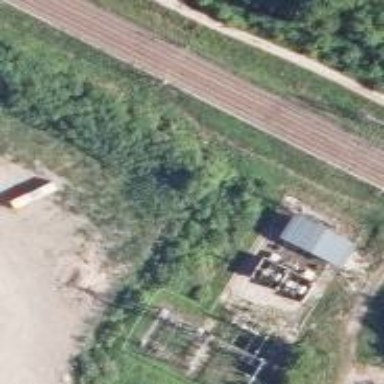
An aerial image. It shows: Traction substation for power supply.